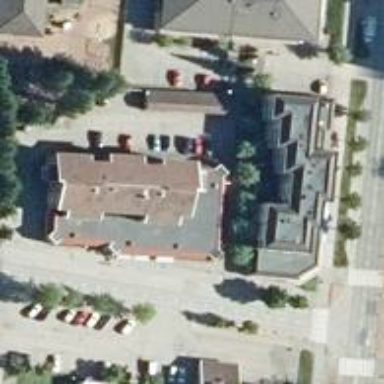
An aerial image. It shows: Veterinary facility.